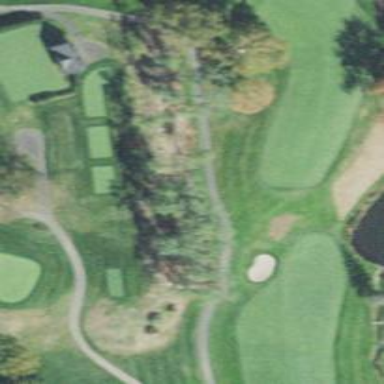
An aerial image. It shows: Service road designated as golf cart path.